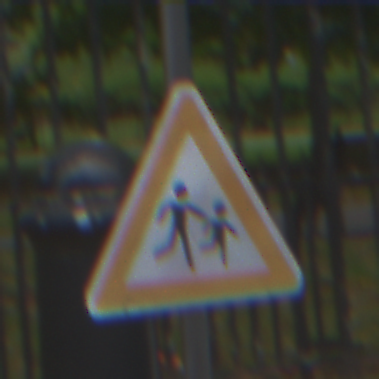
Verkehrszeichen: KinderLinks
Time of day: MorningAfternoon
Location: Outdoor (Urban)
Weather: Overcast
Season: NotSpecified
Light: Natural